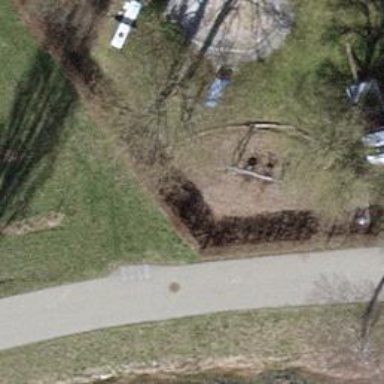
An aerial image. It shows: Playground with swings.